Question: This question is bit related to my earlier question
I am newbie for iPhone application and trying to learn 'UITableView' with 'JSON'. I followed <URL> for learning.
I created same example using Stoaryboard and also added new screen where I can add data. Now I was trying to delete the data. So what I did is thought is instead of below method, I will add button on each row and on clicking of that I will delete the data.
'- (void)tableView:(UITableView *)tableView commitEditingStyle:(UITableViewCellEditingStyle)editingStyle forRowAtIndexPath:(NSIndexPath *)indexPath'
But I am not getting how I will get the row details and how to delete.
Any help/ suggestion would be grateful.
Below is how my screen looks like.

## Note:
'UITableViewCell'
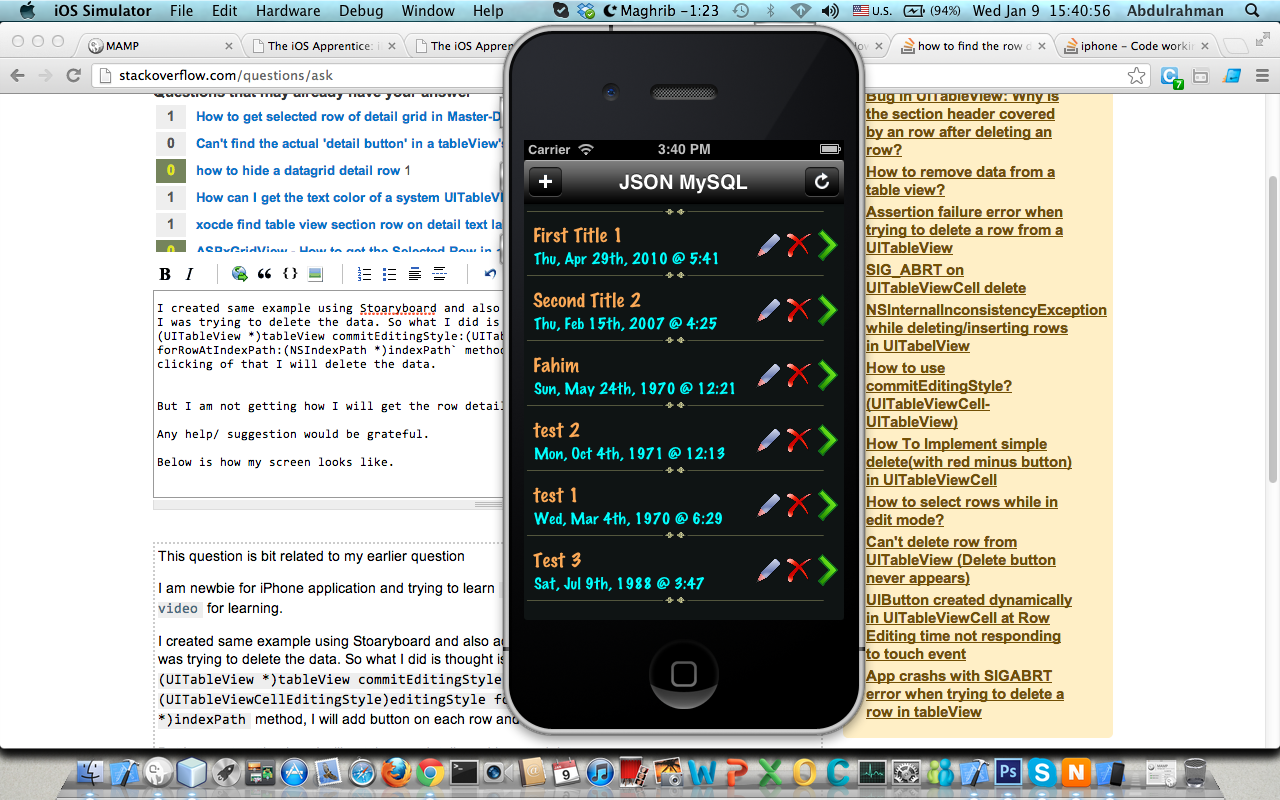
Answer: Update the data model according to edit actions delete using bellow code.
This bellow code is just an example for hot to delete or remove the object from array and also from table .. for more info check the tutorial which i post the link bellow..
'''
- (void)tableView:(UITableView *)aTableView commitEditingStyle:(UITableViewCellEditingStyle)editingStyle forRowAtIndexPath:(NSIndexPath *)indexPath {
if (editingStyle == UITableViewCellEditingStyleDelete) {
[arryData removeObjectAtIndex:indexPath.row];
[tblSimpleTable reloadData];
}
}
'''
or also using this bellow logic with custom button of cell...
'''
- (IBAction)deleteCustomCellWithUIButton:(id)sender
{
NSIndexPath *indexPath = [yourTableView indexPathForCell:(UITableViewCell *)[[[sender superview] superview] superview]];
NSUInteger row = [indexPath row];
[yourTableView removeObjectAtIndex:row];
[yourTableView deleteRowsAtIndexPaths:[NSArray arrayWithObject:indexPath] withRowAnimation:UITableViewRowAnimationFade];
}
'''
For more info refer these tutorial...
1. iphone-sdk-tutorial-add-delete-reorder-UITableView-row
2. multiple-row-selection-and-editing-in